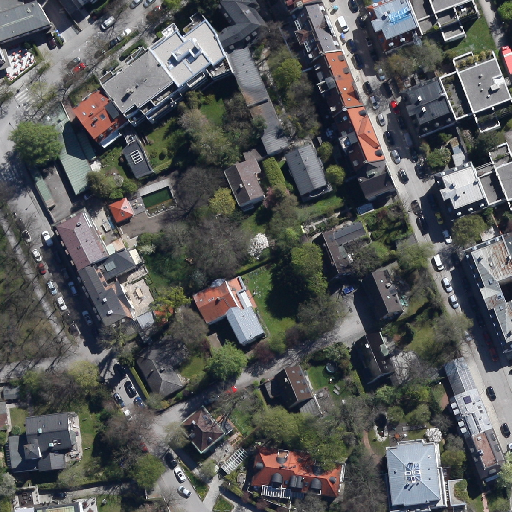
Referring expression: van